Question: After looking at 50 different JQuery Menu/popup plugins, I have yet to find what I'm looking for.
I'd like to build popup-window that behaves much like a popup menu but has a lot of custom formatted links, images, text, etc. in it. So something that's based purely on ul and li isn't really going to work.
In fact, all I really need is the ability to popup a window (non-modal, and will hide when a user clicks elsewhere on the screen), just below a link and treat it as just a DIV with some custom layout. Something like what LinkedIn has going on with their menu in this screen shot:

Any suggestions on 1) existing plugins or 2) how to approach myself...
Thanks
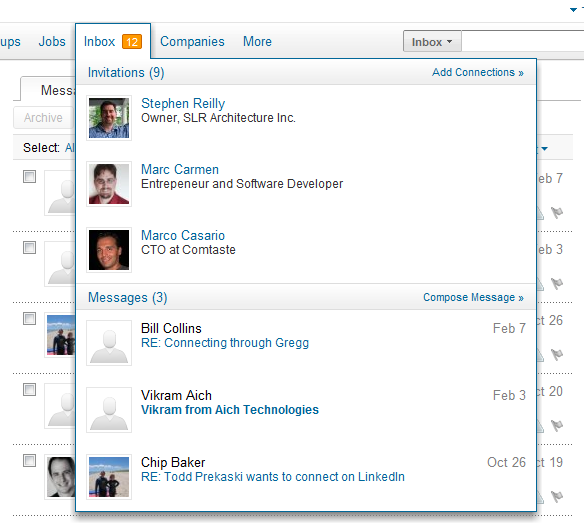
Answer: Have a look at <URL> one.
There are so many, that one should fit for your needs